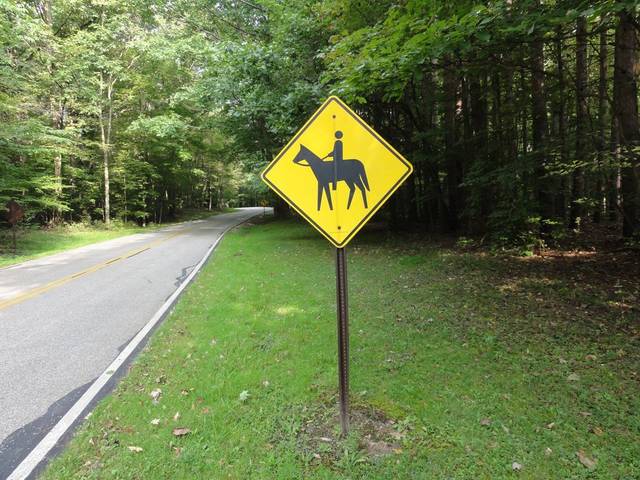
Region: United States
Coordinates: 41.309, -81.61